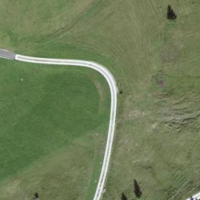
EUNIS habitat code: 26
Species observed at this site:
Lophophanes cristatus
Parus major
Erithacus rubecula
Eriophorum angustifolium
Anthus spinoletta
Regulus regulus
Turdus viscivorus
Regulus ignicapilla
Fringilla coelebs
Turdus torquatus
Periparus ater